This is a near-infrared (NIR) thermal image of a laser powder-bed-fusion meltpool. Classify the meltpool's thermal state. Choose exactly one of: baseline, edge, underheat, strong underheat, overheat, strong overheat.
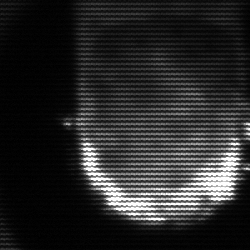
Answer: baseline